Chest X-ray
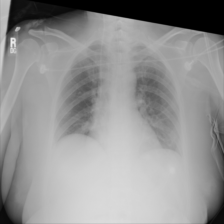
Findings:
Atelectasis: negative
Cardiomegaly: negative
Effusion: negative
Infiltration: negative
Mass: negative
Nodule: negative
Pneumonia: negative
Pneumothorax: negative
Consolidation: negative
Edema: negative
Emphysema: negative
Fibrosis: negative
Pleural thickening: negative
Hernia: negative